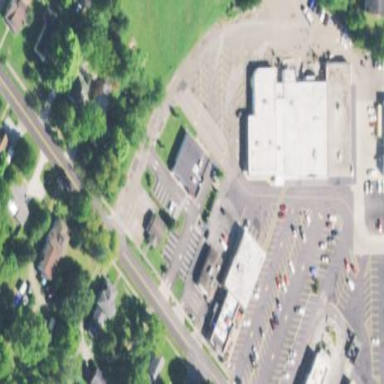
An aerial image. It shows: Parking area.